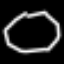
Label: octagon